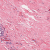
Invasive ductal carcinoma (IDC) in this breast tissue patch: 0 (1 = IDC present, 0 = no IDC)